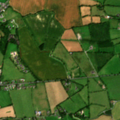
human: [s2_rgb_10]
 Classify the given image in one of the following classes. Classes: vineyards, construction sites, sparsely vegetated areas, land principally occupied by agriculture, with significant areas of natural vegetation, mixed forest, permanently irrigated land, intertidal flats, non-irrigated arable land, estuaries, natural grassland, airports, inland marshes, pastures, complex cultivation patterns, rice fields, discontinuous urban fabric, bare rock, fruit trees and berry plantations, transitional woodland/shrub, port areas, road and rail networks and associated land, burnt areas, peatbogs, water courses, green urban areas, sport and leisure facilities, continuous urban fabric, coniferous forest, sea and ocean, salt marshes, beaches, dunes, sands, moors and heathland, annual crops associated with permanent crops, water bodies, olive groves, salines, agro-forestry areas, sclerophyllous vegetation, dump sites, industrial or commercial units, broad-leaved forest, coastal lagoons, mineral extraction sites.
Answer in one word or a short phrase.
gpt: non-irrigated arable land, pastures, complex cultivation patterns